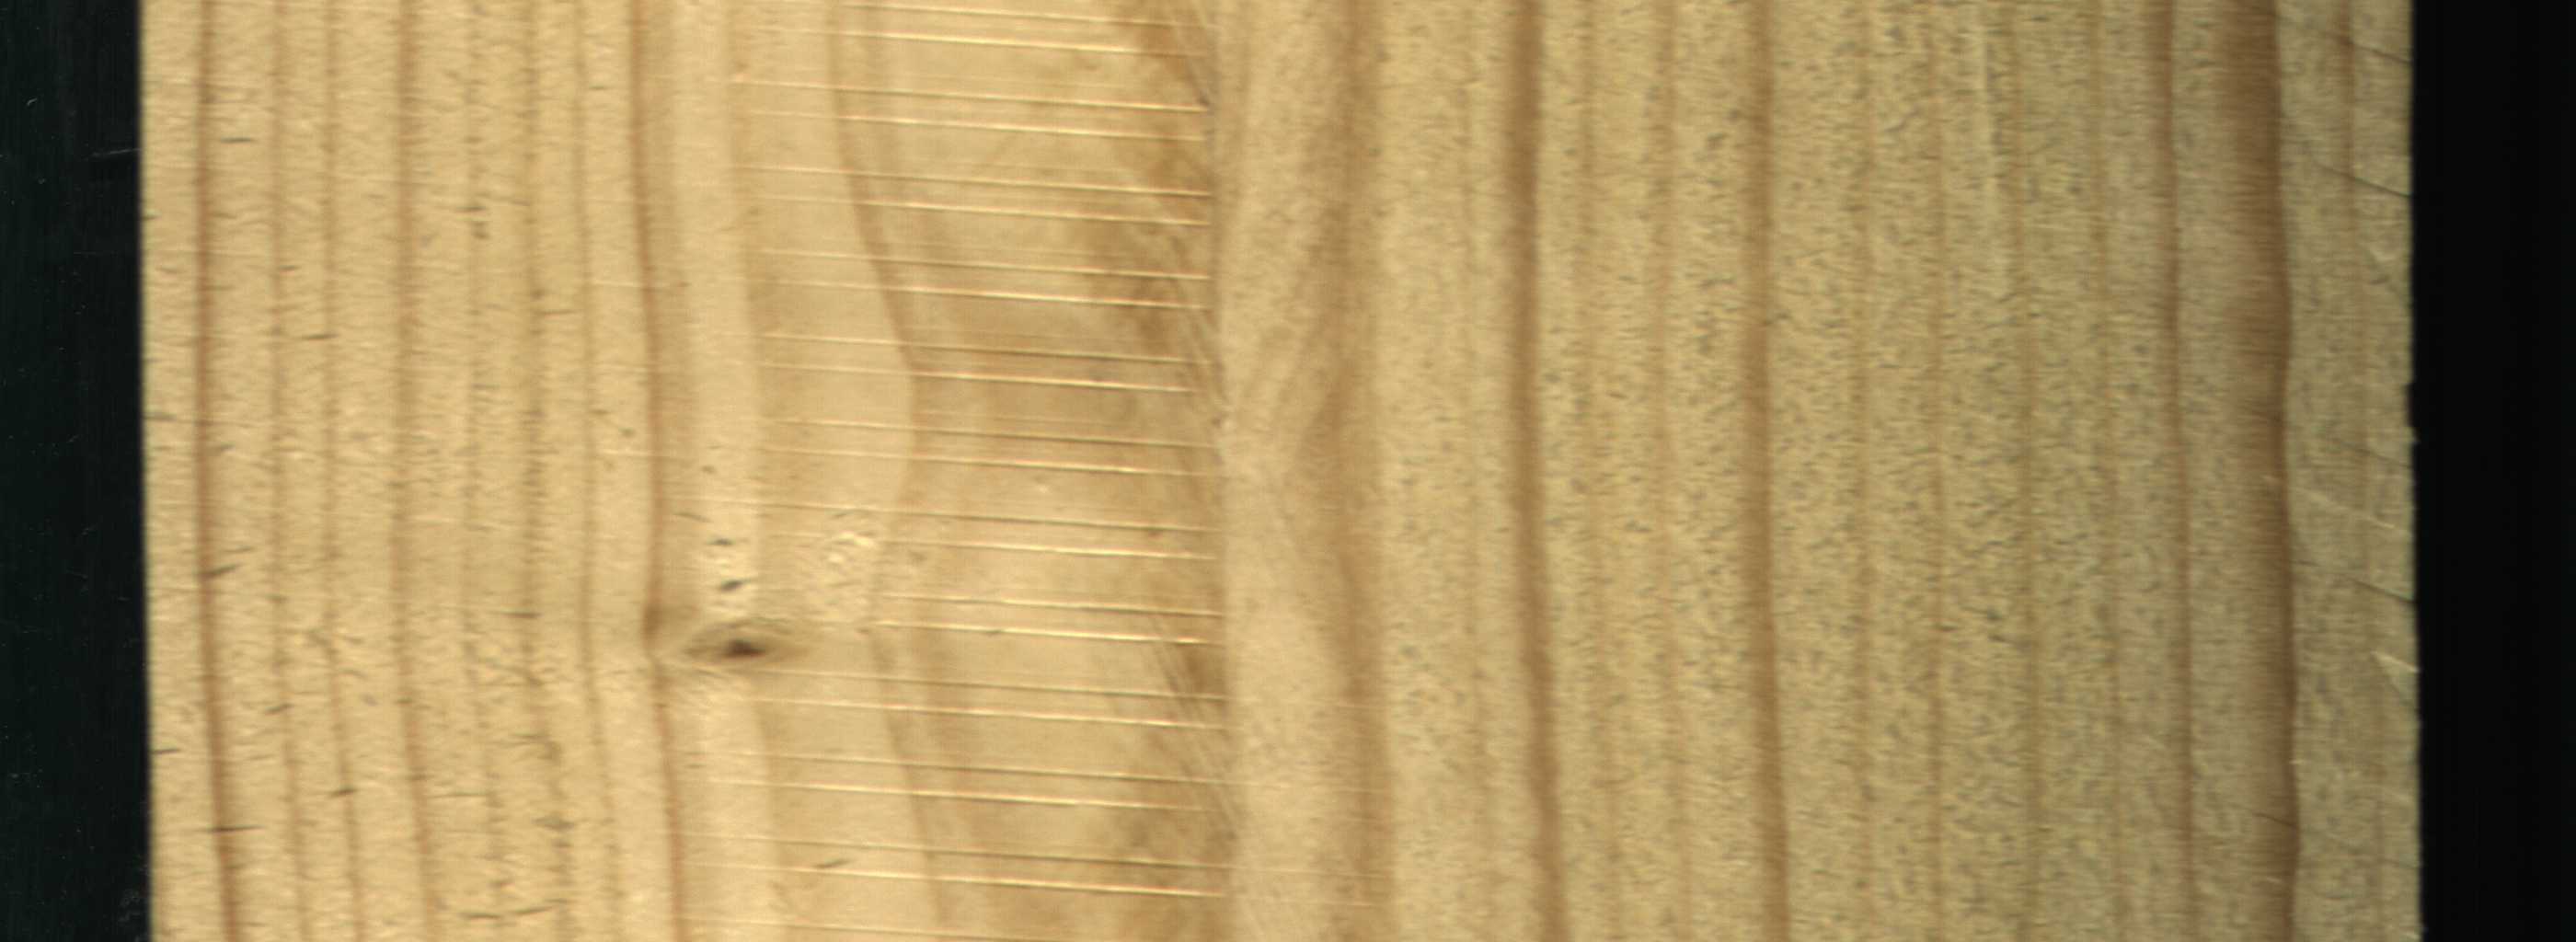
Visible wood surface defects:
Live_Knot